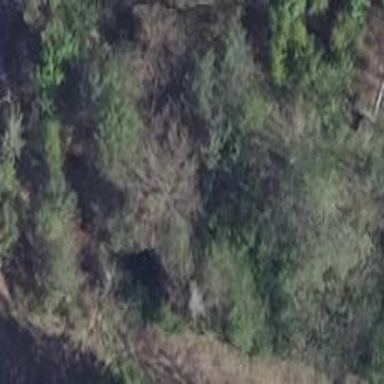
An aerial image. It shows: Abandoned railway spur.